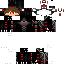
A male skeleton skin with dark skin, wearing brown helmet dressed in a red armor chest and red pants, featuring a closed mouth.